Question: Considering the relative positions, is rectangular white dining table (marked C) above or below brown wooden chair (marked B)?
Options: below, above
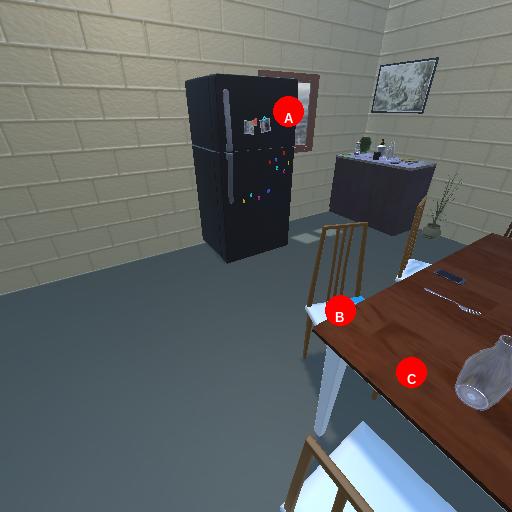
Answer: below